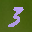
Label: 3